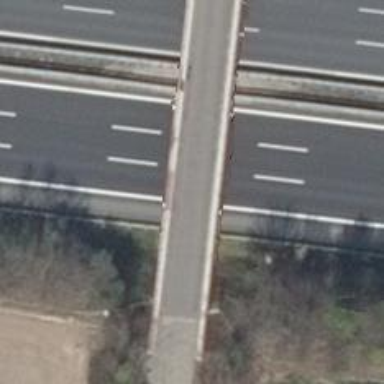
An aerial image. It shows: Motorway with concrete surface.